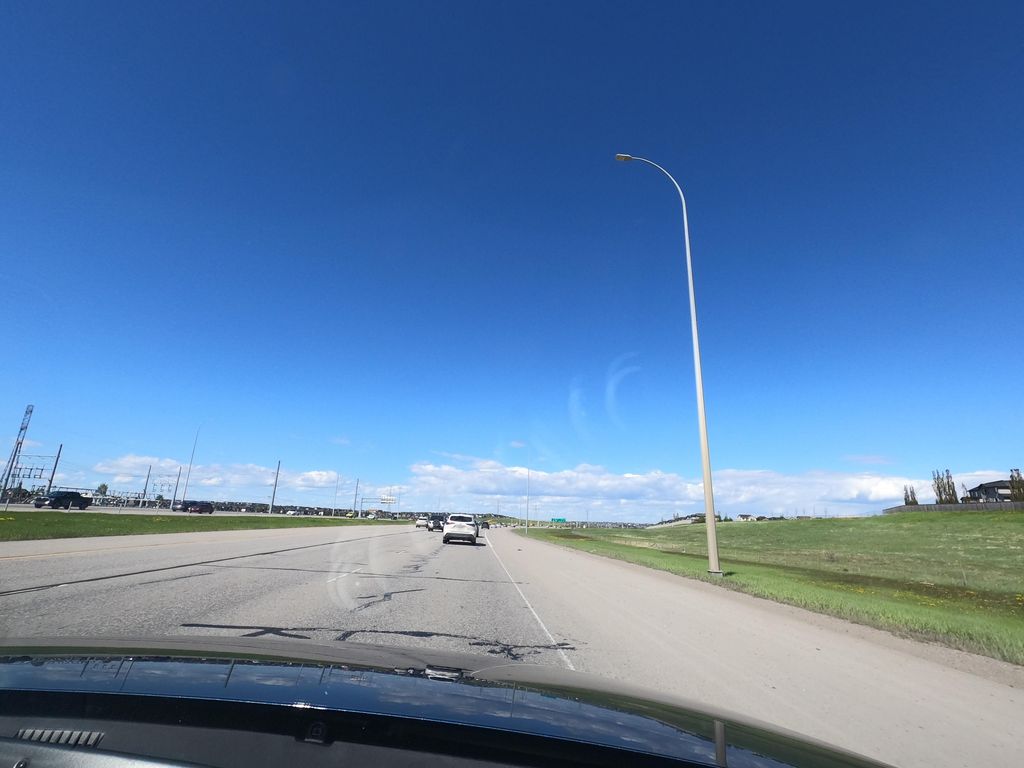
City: calgary